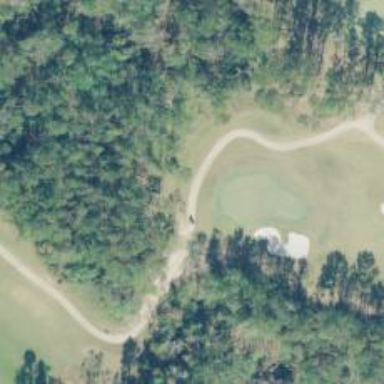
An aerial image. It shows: Pathway for golfing.